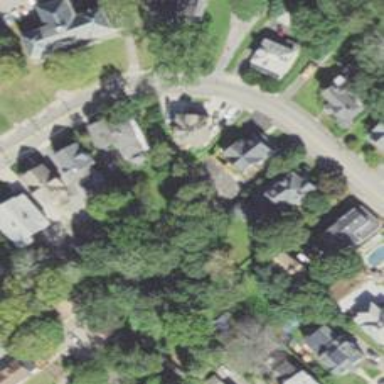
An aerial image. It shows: Residential driveway serving as service road.